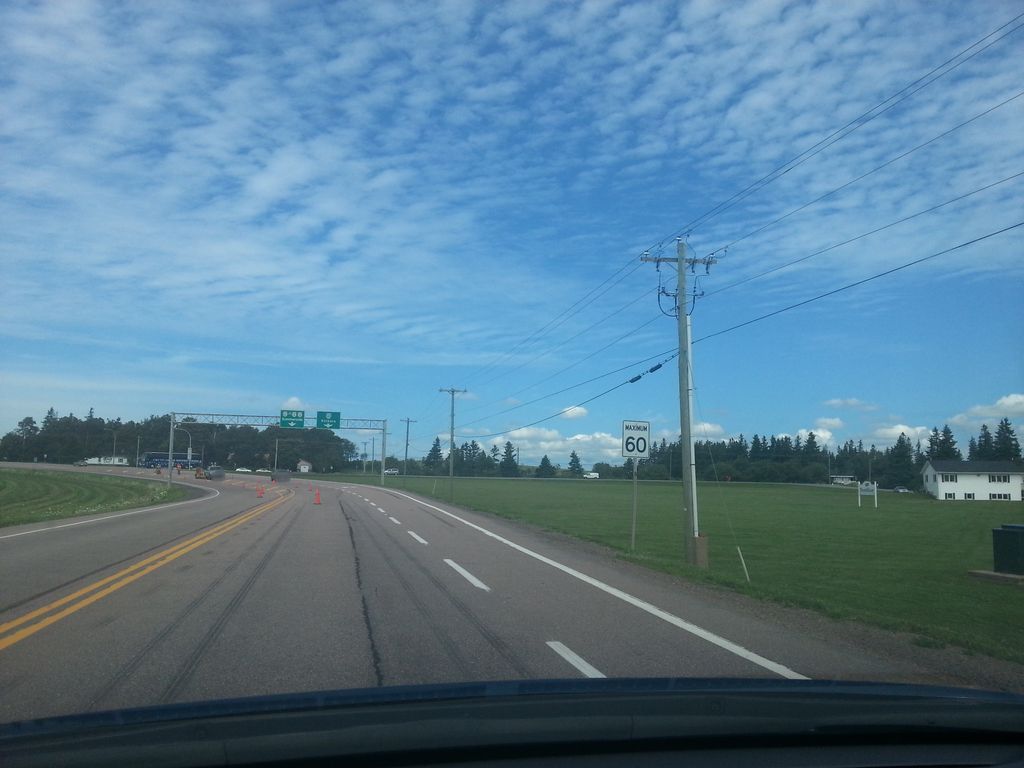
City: charlottetown